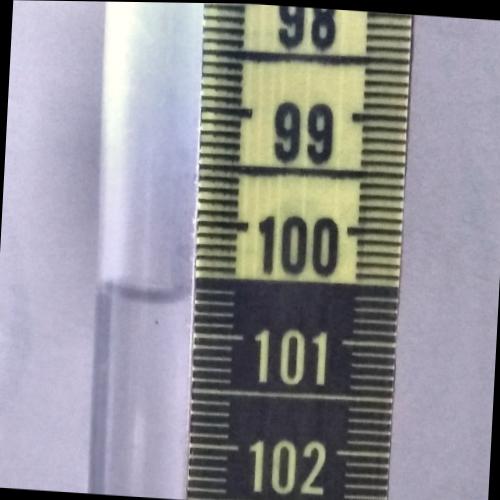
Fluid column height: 100.7 cm